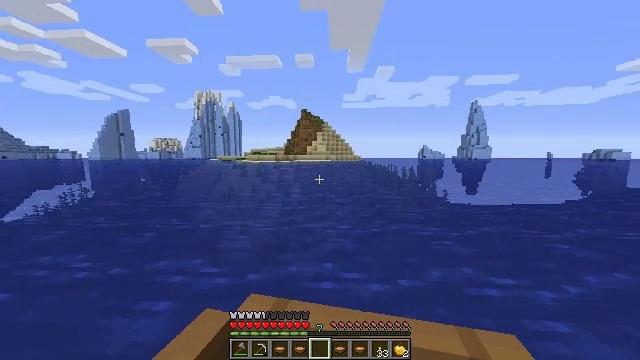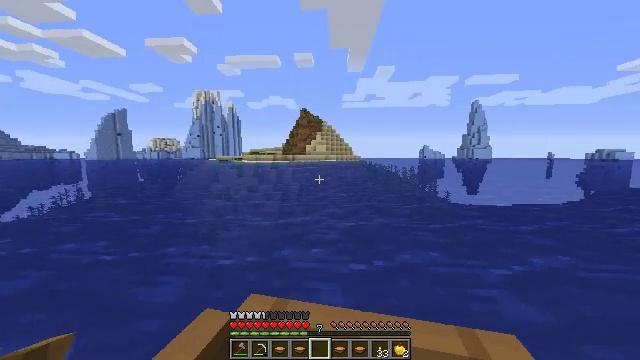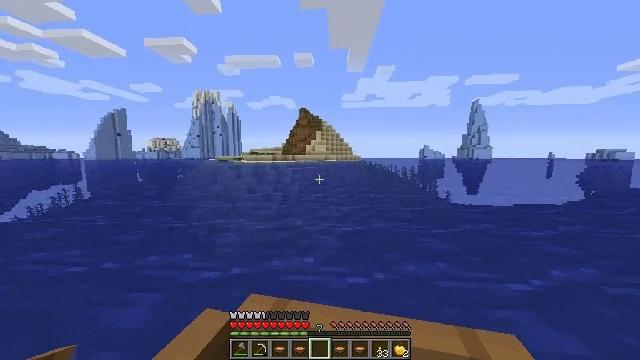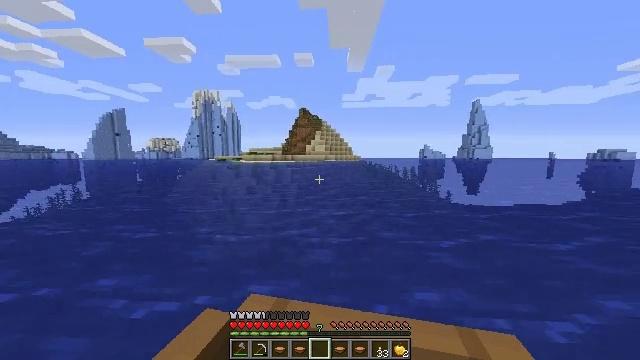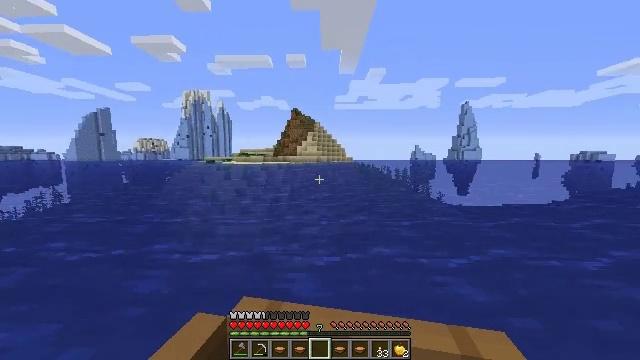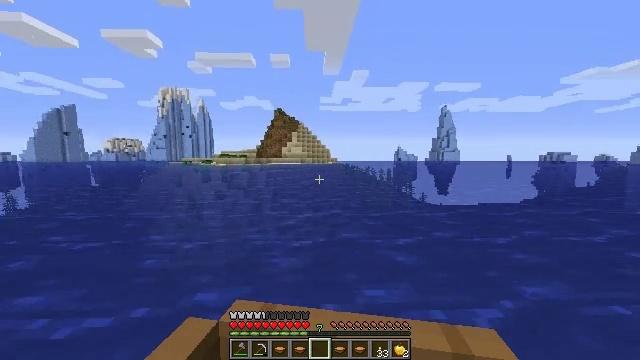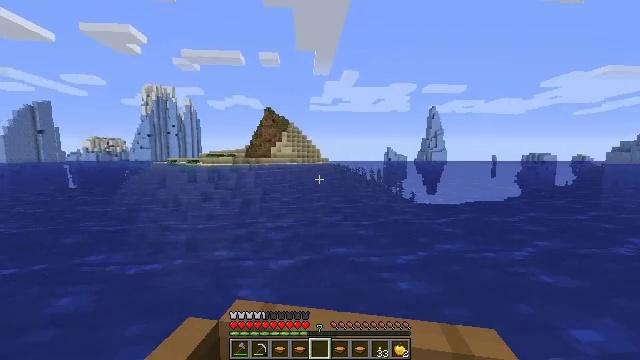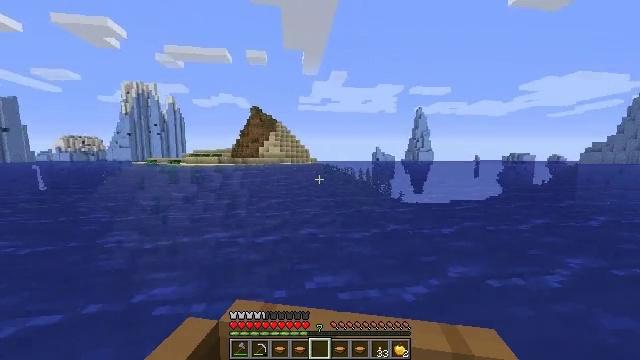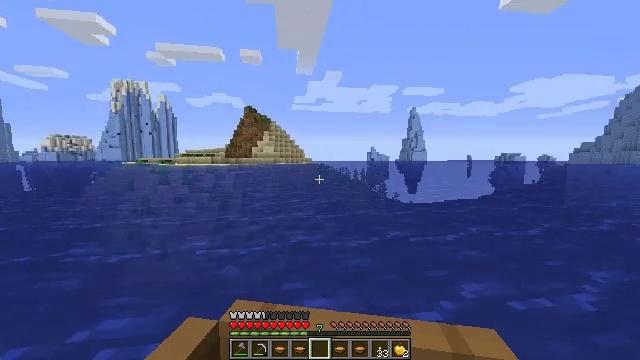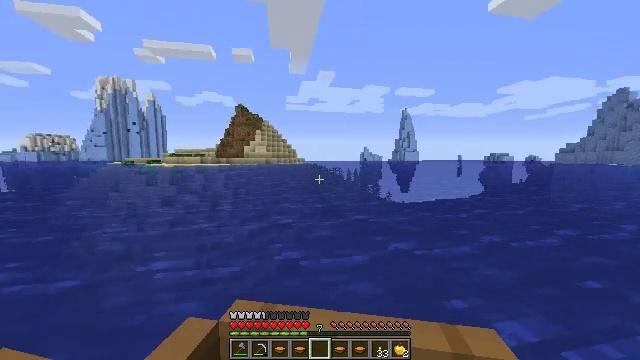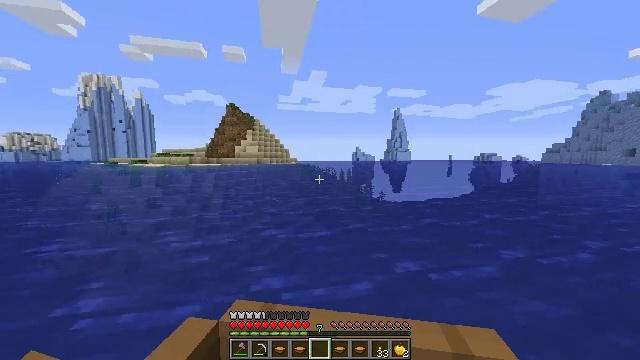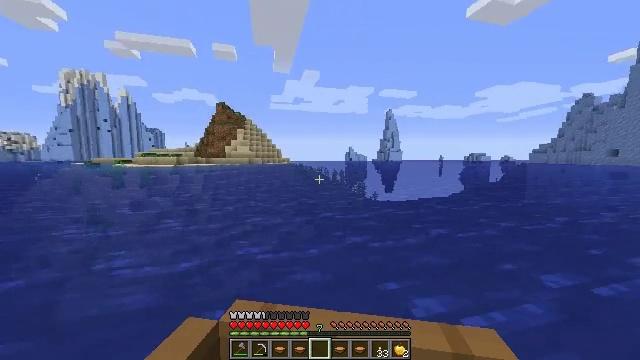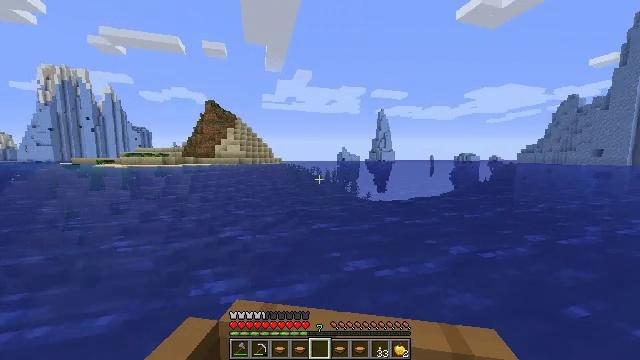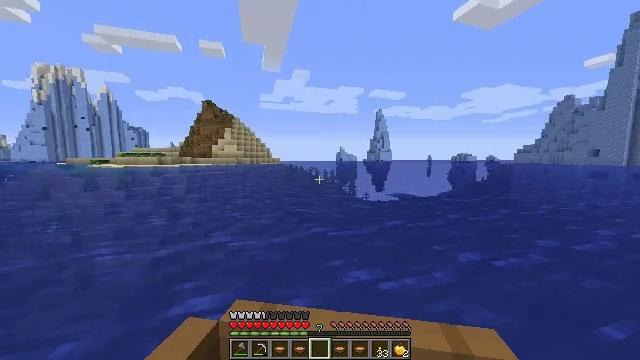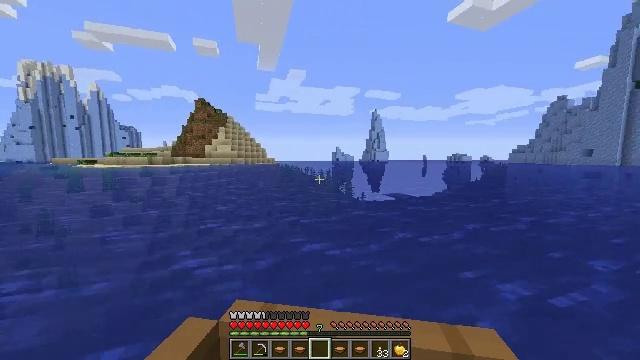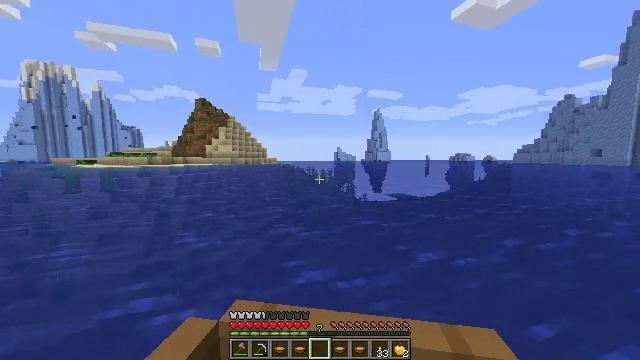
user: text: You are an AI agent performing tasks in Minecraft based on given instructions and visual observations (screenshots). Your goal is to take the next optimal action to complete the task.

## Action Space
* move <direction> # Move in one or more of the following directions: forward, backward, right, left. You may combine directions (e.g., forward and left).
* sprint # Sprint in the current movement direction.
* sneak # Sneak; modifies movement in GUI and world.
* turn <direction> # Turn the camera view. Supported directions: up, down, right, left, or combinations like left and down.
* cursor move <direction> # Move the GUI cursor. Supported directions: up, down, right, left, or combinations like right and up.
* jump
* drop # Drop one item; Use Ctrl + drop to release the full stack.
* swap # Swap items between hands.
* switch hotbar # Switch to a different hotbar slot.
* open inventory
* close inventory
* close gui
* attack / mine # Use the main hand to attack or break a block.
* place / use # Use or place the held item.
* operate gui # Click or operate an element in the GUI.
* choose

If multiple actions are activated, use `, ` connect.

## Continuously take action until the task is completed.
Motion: motion action
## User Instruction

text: Remove a mushroom stew from the inventory.
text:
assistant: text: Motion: move forward, sprint
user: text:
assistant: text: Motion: move forward, sprint
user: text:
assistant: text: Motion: move forward and move right, sprint
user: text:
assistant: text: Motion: move forward and move right, sprint, turn right
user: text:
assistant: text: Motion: move forward and move right, sprint, turn right
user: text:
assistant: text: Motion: move forward, sprint
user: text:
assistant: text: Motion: move forward, sprint
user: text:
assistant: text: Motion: move forward, sprint
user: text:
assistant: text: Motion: move forward, sprint
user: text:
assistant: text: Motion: move forward, sprint
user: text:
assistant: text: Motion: move forward, sprint
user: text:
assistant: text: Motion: move forward, sprint
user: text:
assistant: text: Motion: move forward and move left, sprint
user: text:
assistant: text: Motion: move forward and move left, sprint
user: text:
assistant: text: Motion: move forward and move left, sprint
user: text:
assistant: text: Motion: move forward, sprint
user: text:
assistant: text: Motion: move forward, sprint
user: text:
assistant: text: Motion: move forward, sprint
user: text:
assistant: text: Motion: move forward, sprint
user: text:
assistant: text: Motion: move forward, sprint
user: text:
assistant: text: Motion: move forward, sprint
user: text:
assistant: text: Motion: move forward, sprint
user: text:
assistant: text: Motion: move forward, sprint
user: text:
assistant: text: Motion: move forward, sprint
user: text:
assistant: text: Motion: move forward, sprint
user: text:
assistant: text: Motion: move forward, sprint
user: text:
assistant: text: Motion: move forward, sprint
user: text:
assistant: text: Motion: move forward, sprint
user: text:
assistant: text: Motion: move forward, sprint
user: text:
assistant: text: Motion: move forward, sprint